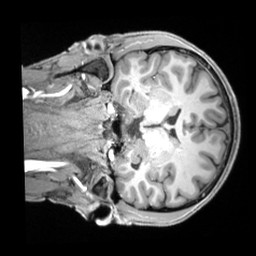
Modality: T1w
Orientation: coronal
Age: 31
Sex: male
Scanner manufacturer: siemens
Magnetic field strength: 3 T
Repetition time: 2.2 s
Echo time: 0.00218 s